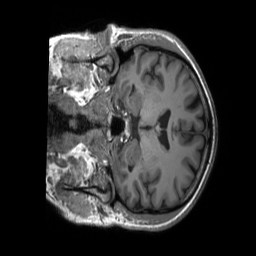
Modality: T1w
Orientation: coronal
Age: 55
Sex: male
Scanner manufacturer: siemens
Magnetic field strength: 3 T
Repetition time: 2.3 s
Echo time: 0.00232 s